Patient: sex M, age 74
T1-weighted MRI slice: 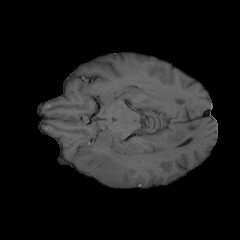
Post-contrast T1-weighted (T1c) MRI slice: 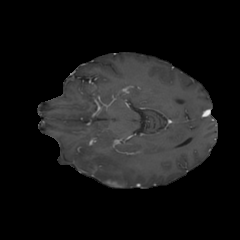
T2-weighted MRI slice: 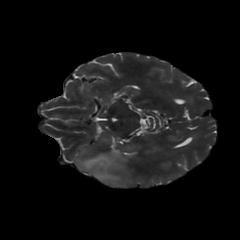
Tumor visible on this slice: yes
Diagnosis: Astrocytoma, IDH-wildtype
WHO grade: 3